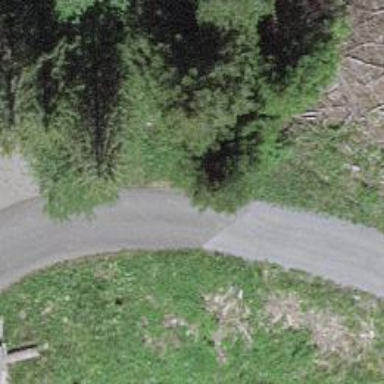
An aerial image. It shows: Well-maintained track road with grade 1 tracktype.